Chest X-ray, AP view. Patient: 45 years old, sex M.
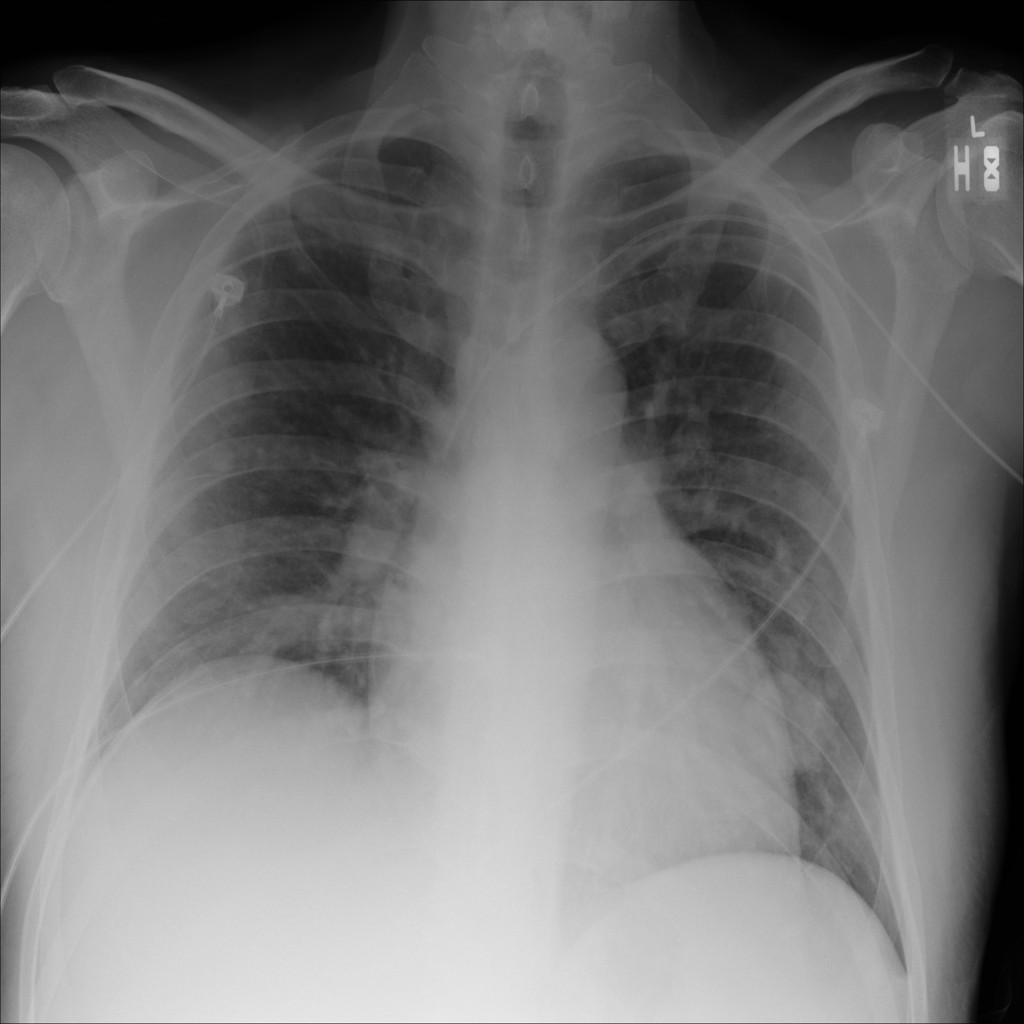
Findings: Nodule